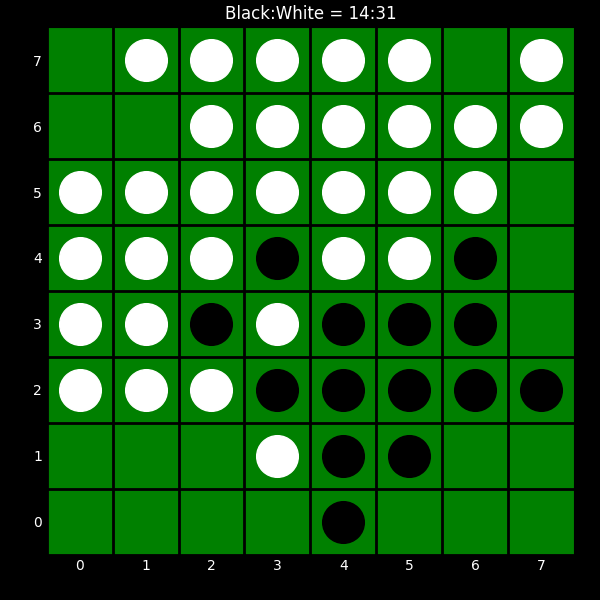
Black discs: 14
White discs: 31